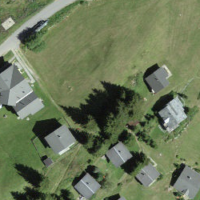
EUNIS habitat code: 55
Species observed at this site:
Chamaenerion angustifolium